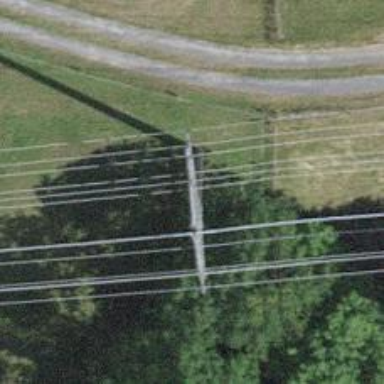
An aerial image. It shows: Power line is depicted.